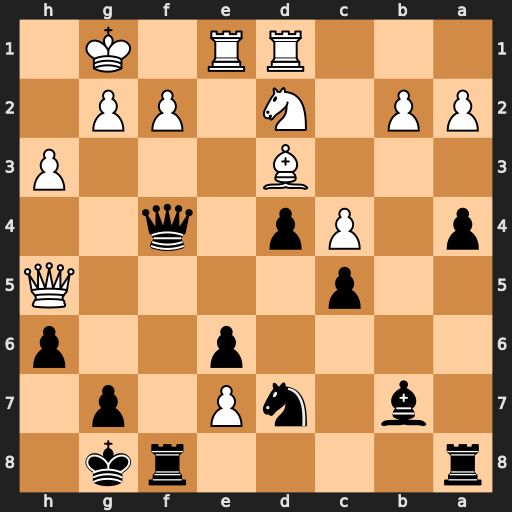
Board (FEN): r4rk1/1b1nP1p1/4p2p/2p4Q/p1Pp1q2/3B3P/PP1N1PP1/3RR1K1
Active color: b
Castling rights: -
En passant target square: -
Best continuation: Qxf2+ Kh2 Qxg2#